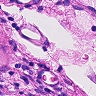
Metastatic tissue present: no